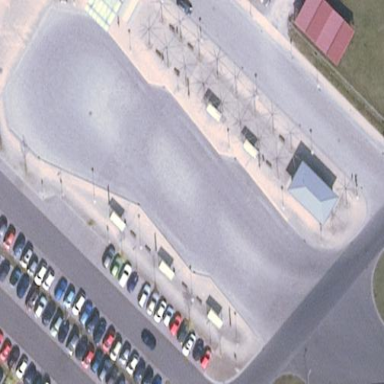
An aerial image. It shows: Bus station that also serves as public transport station.